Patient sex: M
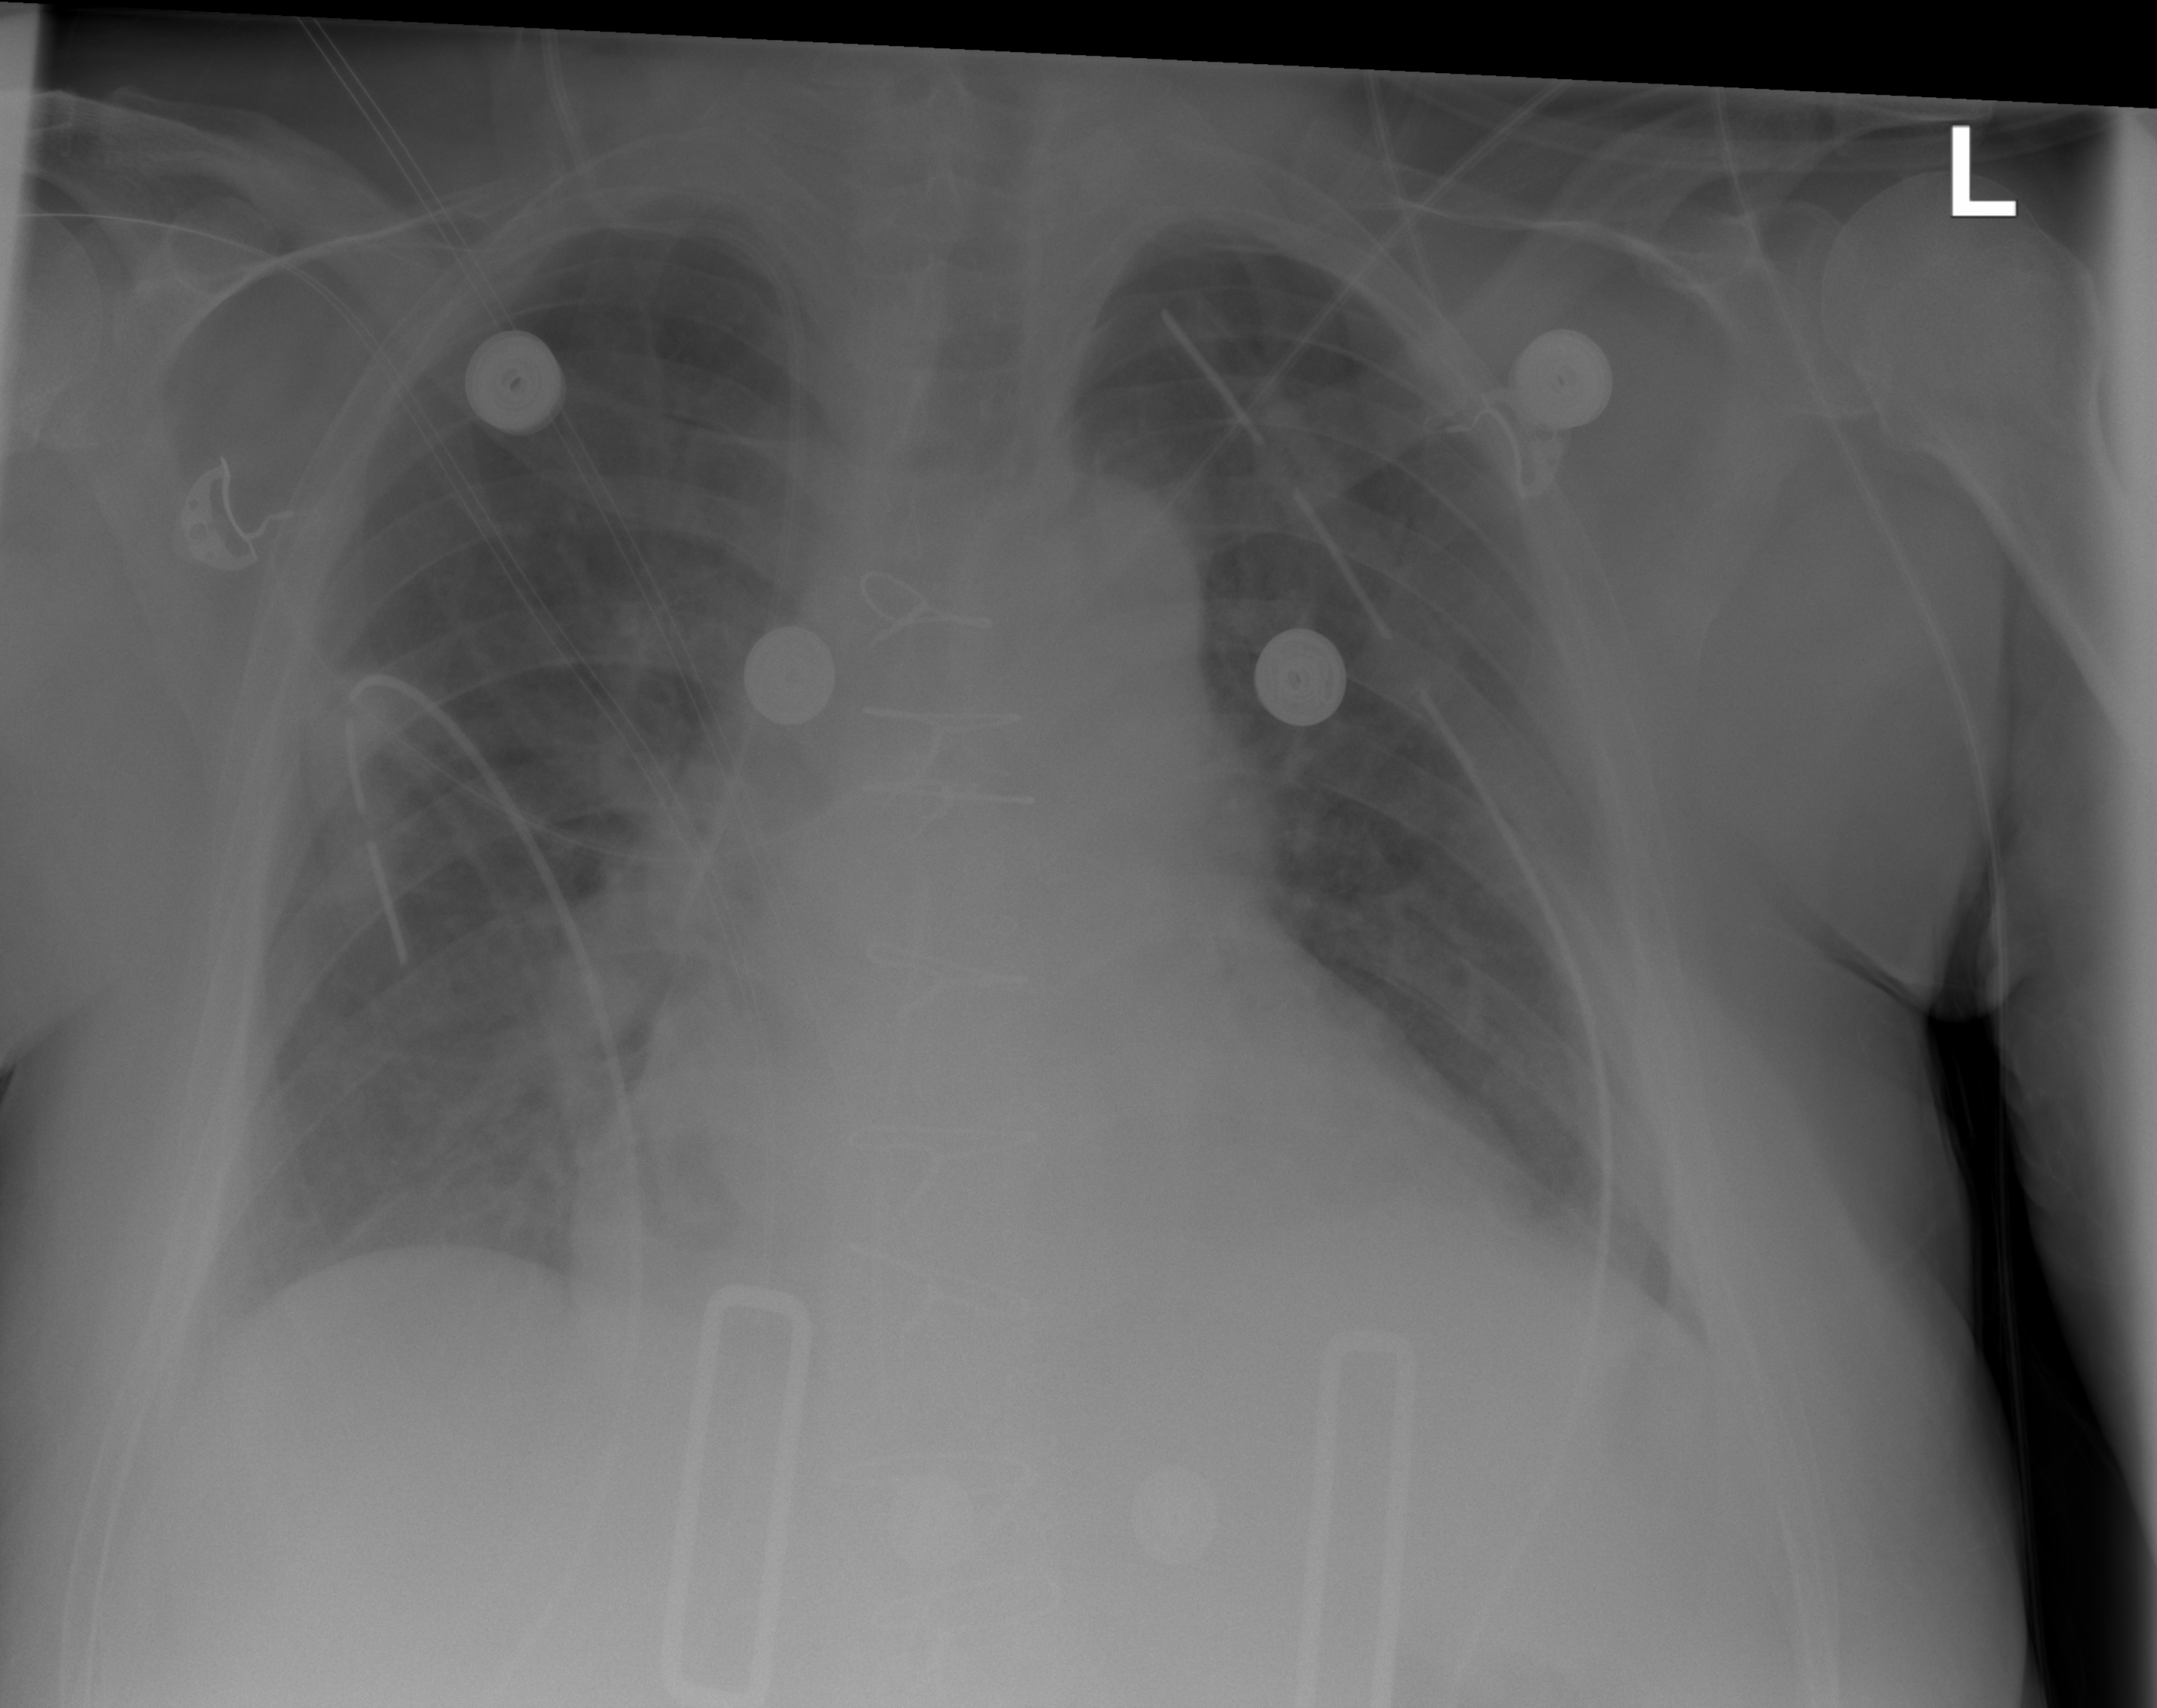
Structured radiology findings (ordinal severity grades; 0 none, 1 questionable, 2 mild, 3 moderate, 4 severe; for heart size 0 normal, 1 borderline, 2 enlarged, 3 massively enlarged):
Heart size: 2
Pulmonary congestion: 2
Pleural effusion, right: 1
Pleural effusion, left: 1
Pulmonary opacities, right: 0
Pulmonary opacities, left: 0
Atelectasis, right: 0
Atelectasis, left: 0